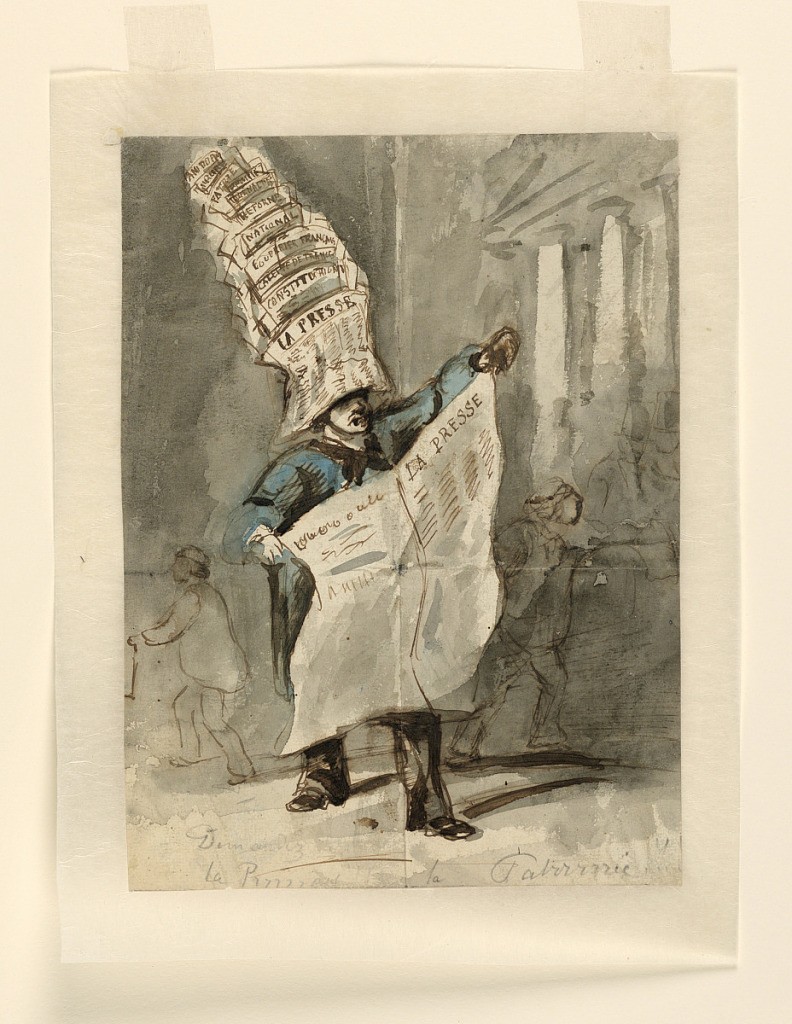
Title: La Presse, The Press
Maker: Constantin Guys, French, 1802 – 1892
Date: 1848
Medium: Pen and brown ink, brush and blue, gray and tan washes over graphite on off-white wove paper
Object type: Drawing
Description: Vertical rectangle. A man shown in 3/4 view, standing and holding in front of him an open newspaper marked "La Presse." He wears a blue coat or smock, black trousers, and on his head a hat formed of tiers of newspapers. Behind him, sketchy outlines of figures passing in either direction, and the exterior of a building with columns at right.